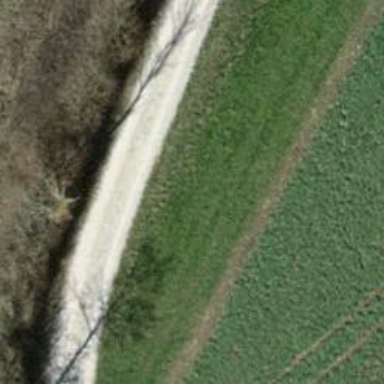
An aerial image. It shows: Compacted track with grade2 surface.